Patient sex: M
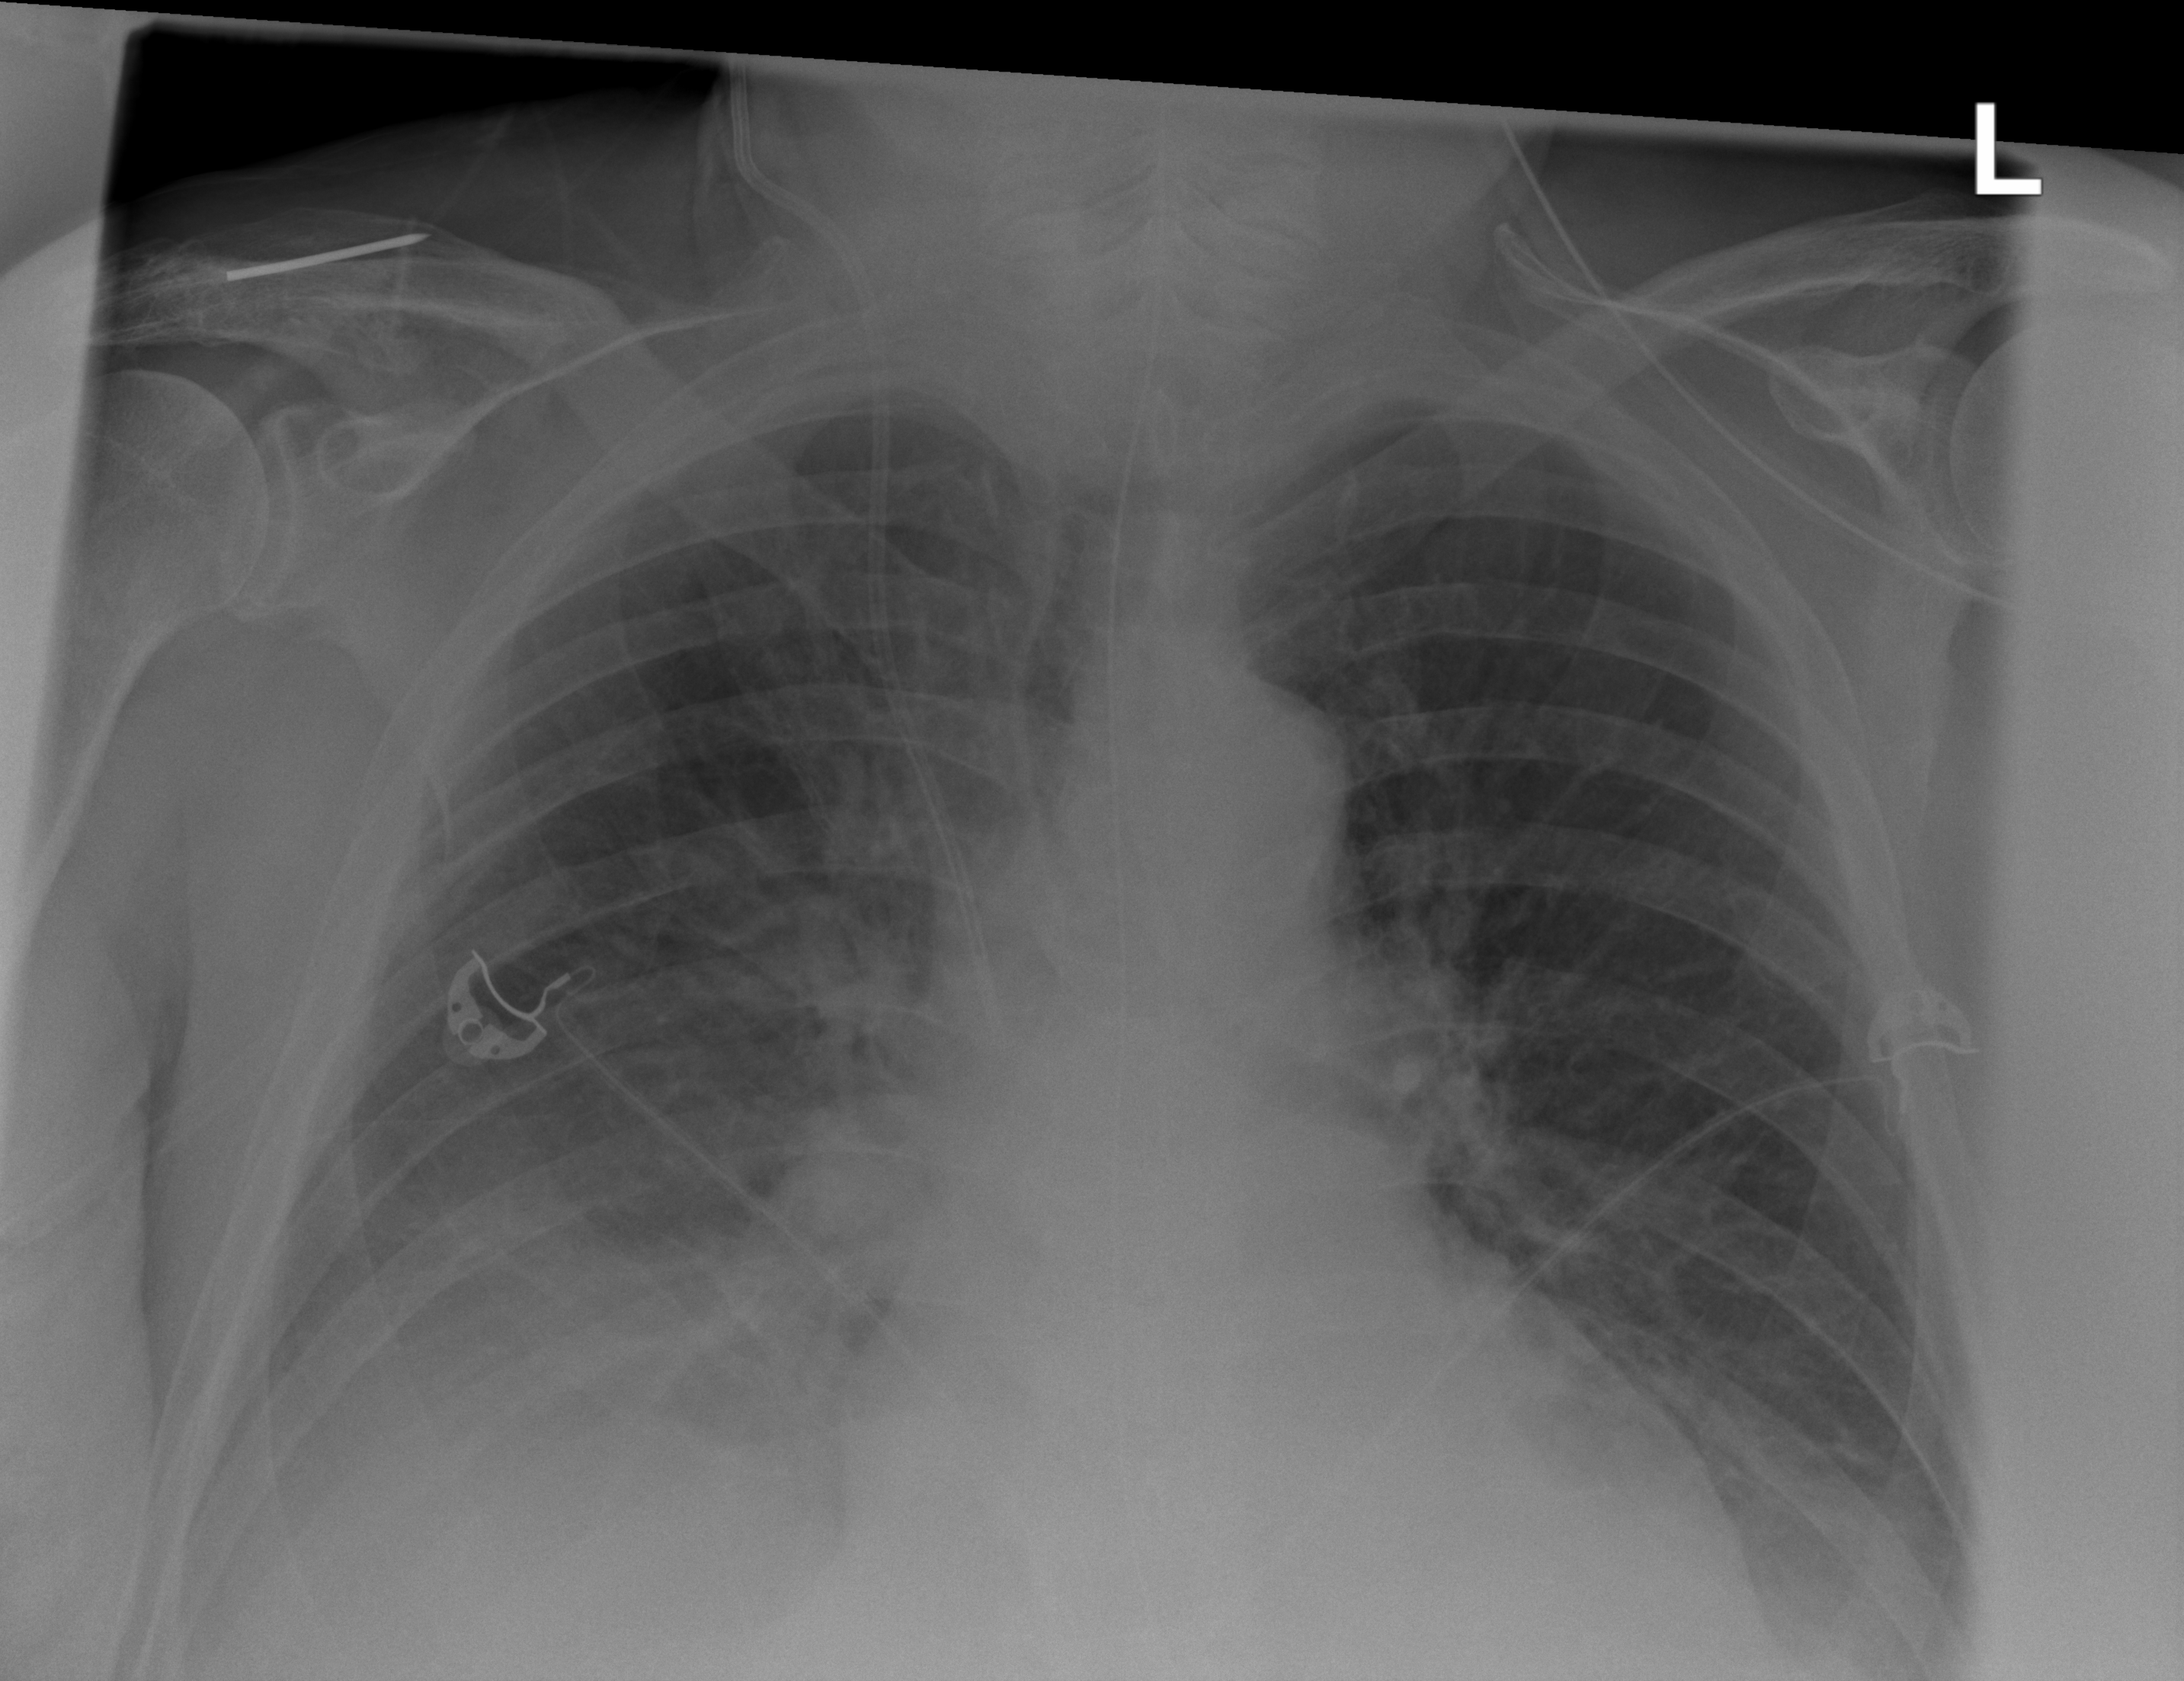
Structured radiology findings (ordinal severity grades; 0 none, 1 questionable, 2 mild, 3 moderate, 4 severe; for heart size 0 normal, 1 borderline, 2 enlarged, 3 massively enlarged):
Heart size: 2
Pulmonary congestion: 2
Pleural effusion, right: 3
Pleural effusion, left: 2
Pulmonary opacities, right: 2
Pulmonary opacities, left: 1
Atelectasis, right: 2
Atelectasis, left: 2